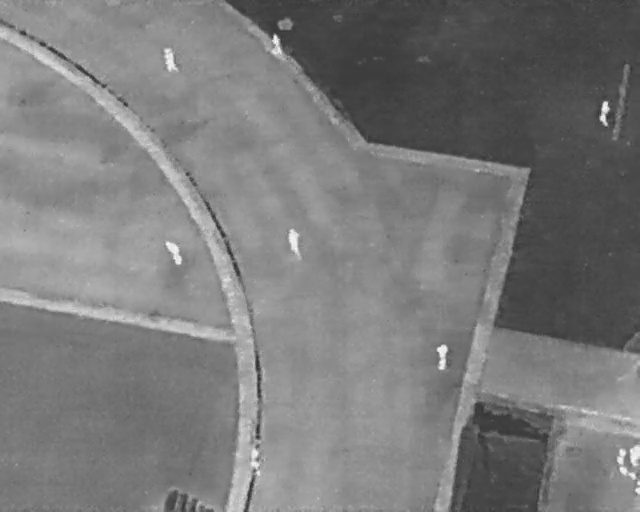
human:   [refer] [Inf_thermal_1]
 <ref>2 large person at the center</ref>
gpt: <box>[[43, 45, 48, 49, 171], [66, 68, 71, 71, 2]]</box>

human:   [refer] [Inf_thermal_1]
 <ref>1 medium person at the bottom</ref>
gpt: <box>[[38, 90, 41, 92, 2]]</box>